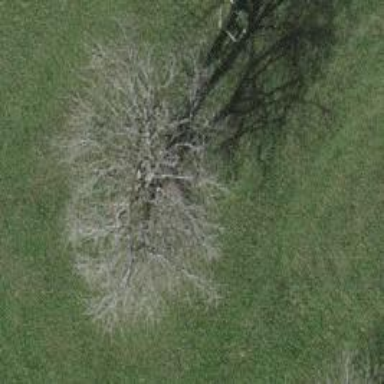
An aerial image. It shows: Beautiful tree in nature.